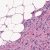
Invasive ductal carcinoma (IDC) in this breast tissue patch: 1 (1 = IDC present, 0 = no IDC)